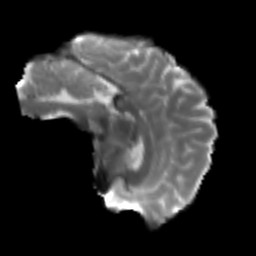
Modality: T2w
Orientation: sagittal
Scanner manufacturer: siemens
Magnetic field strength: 3 T
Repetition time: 3.6 s
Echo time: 0.092 s